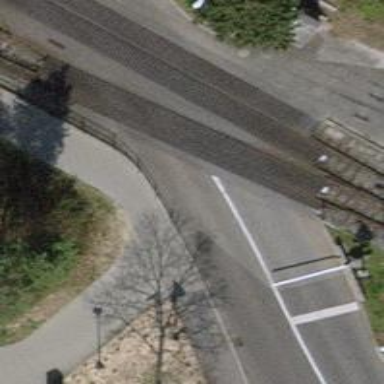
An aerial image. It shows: Full barrier level crossing on railway.